Interaction volume radius: 10 \u00c5
Interaction volume height: 20 \u00c5
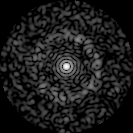
Disorder parameter: 0.8303